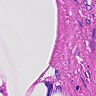
Metastatic tissue present: no